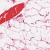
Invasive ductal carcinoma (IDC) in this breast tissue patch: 0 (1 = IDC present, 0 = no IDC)